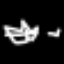
Label: leaf